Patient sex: M
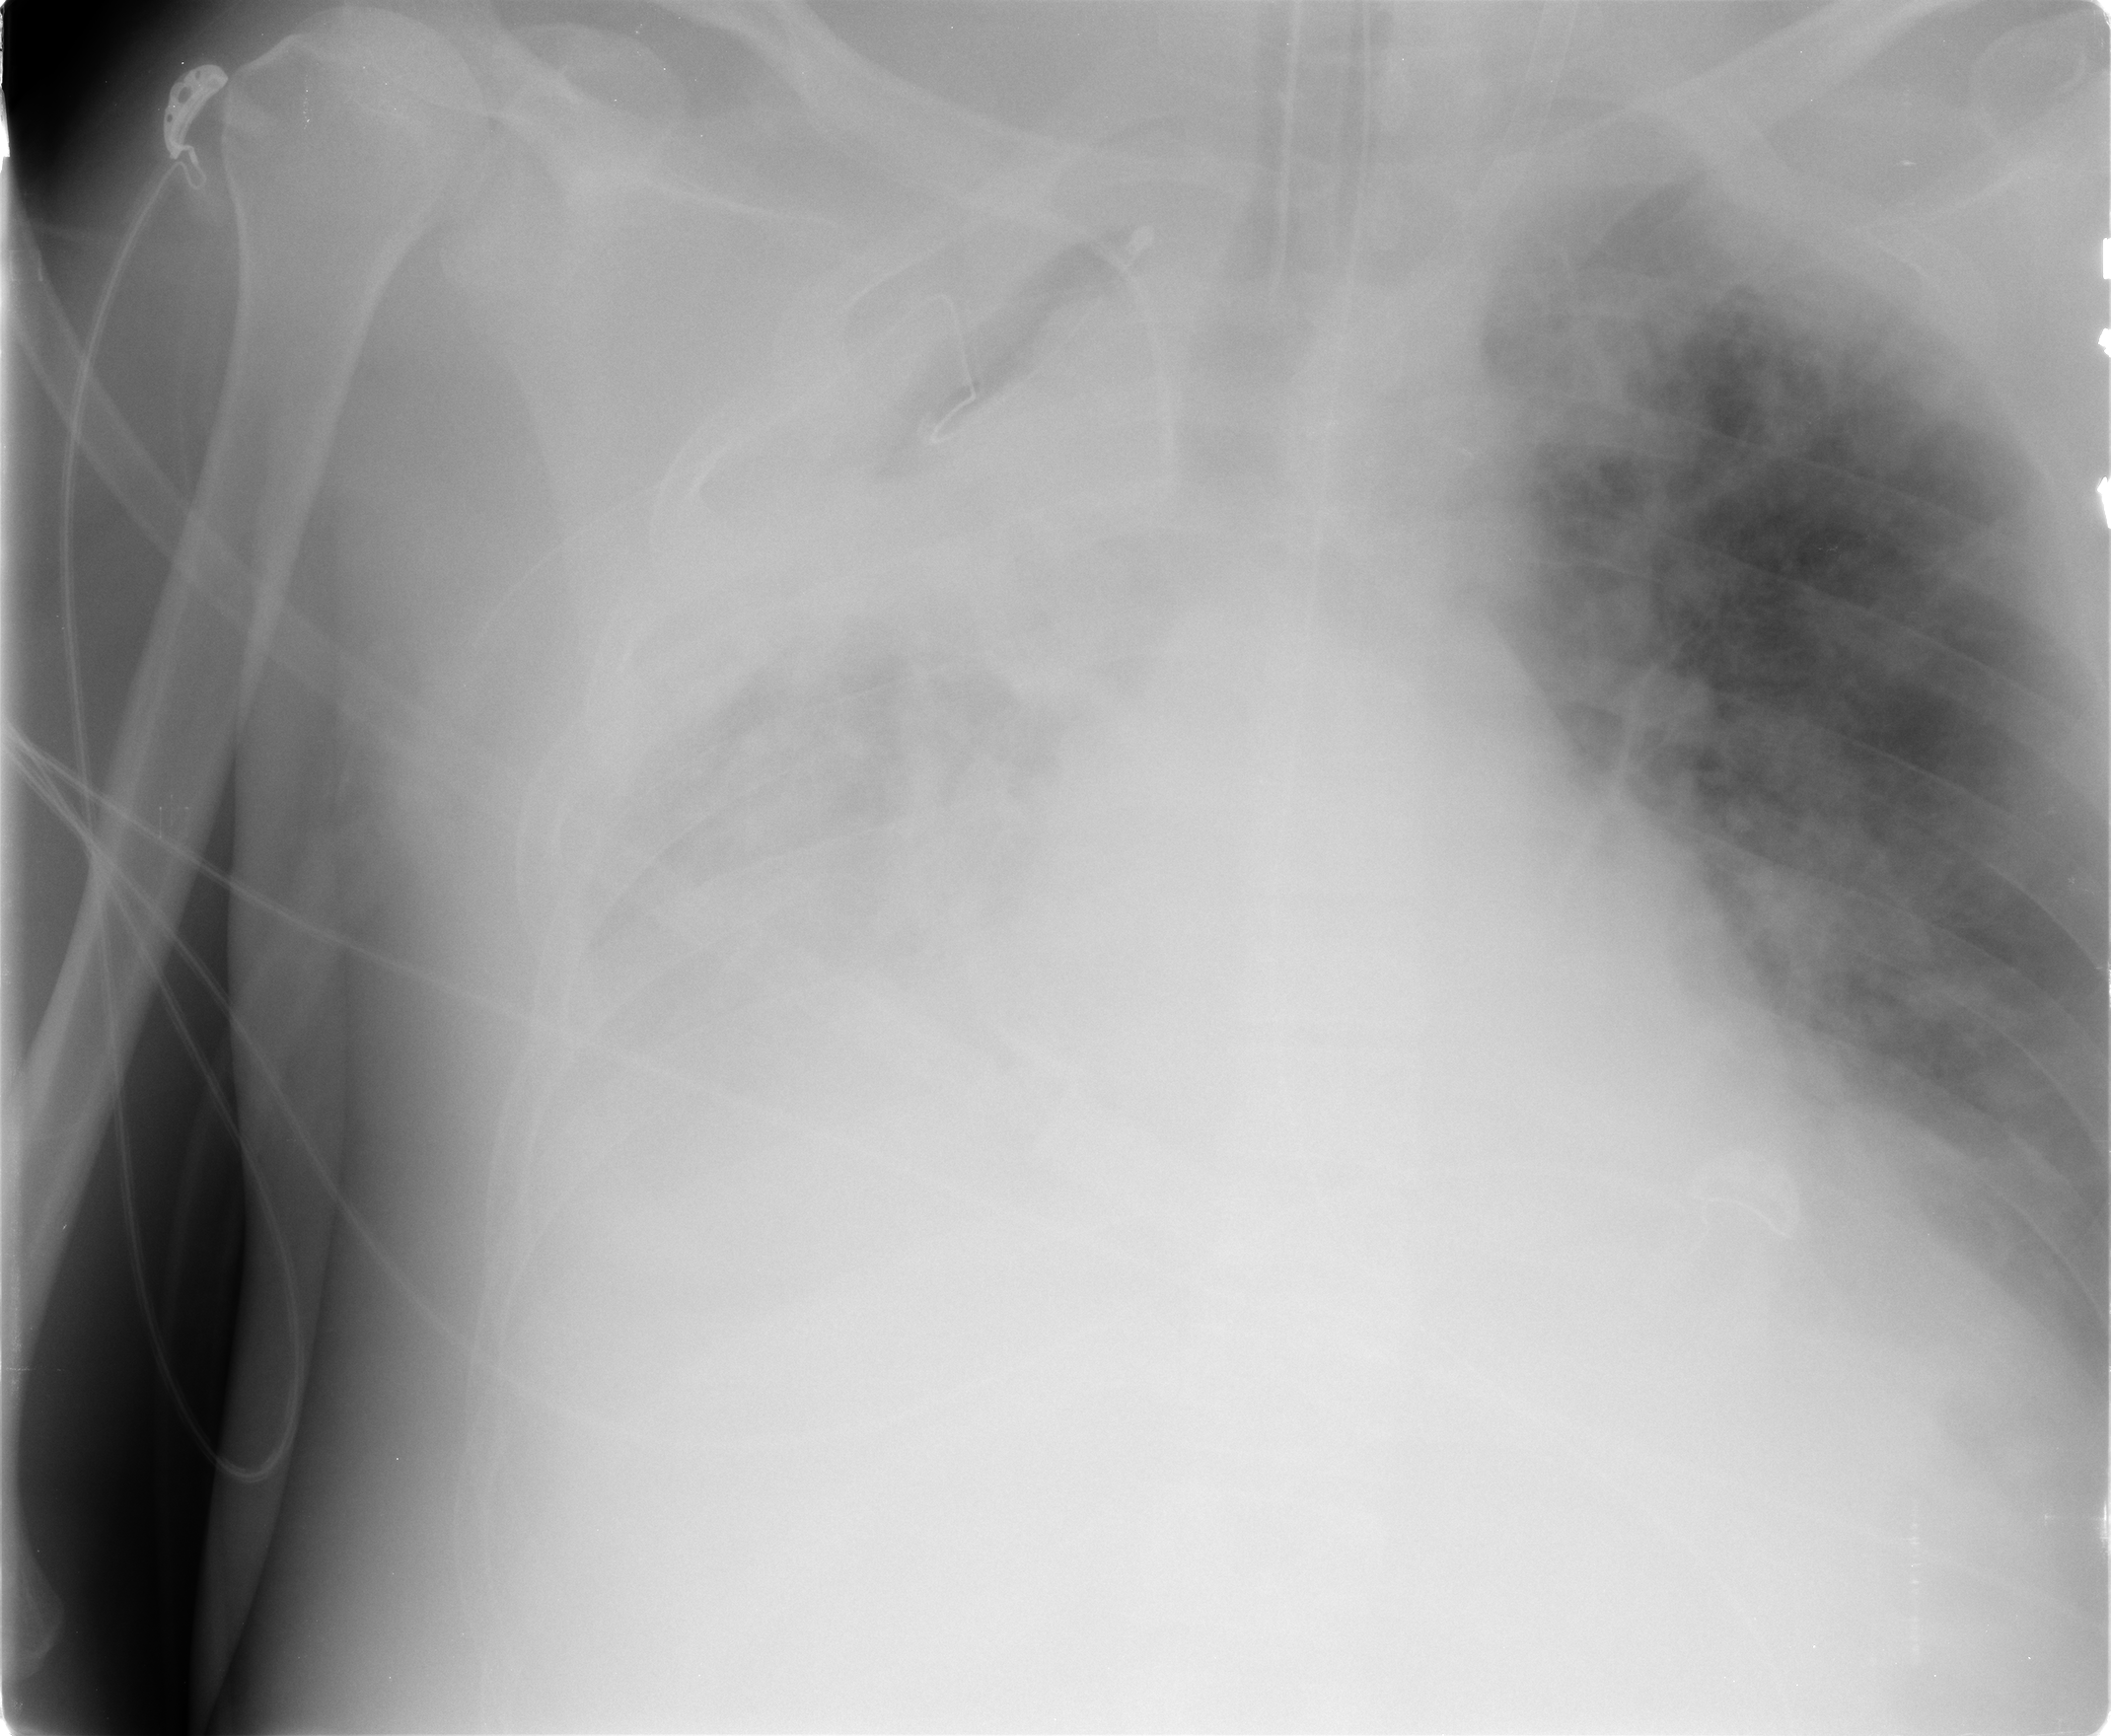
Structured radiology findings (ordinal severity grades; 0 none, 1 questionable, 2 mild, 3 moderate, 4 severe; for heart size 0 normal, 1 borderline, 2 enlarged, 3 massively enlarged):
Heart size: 1
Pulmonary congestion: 3
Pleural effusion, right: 4
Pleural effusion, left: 0
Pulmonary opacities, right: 3
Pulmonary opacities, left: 3
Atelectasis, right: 4
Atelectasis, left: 2